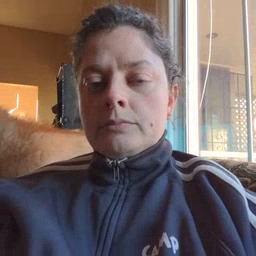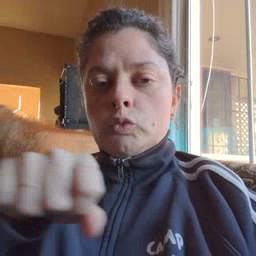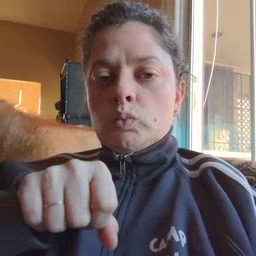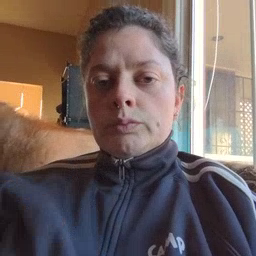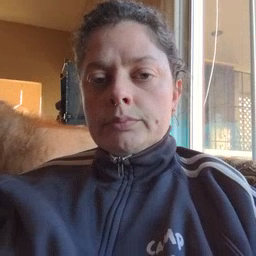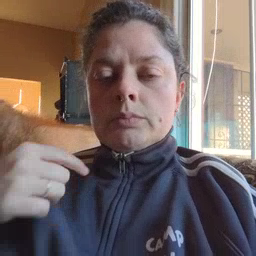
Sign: shoe